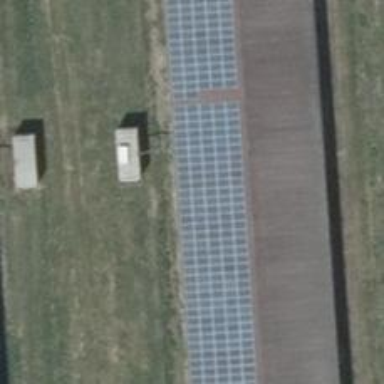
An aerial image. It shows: Solar photovoltaic panel generator producing electricity in small installation.